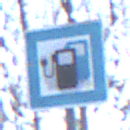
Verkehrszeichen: LadestationFuerElektrofahrzeuge
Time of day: MorningAfternoon
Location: Outdoor (Nature)
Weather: Clear
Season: Winter
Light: Natural